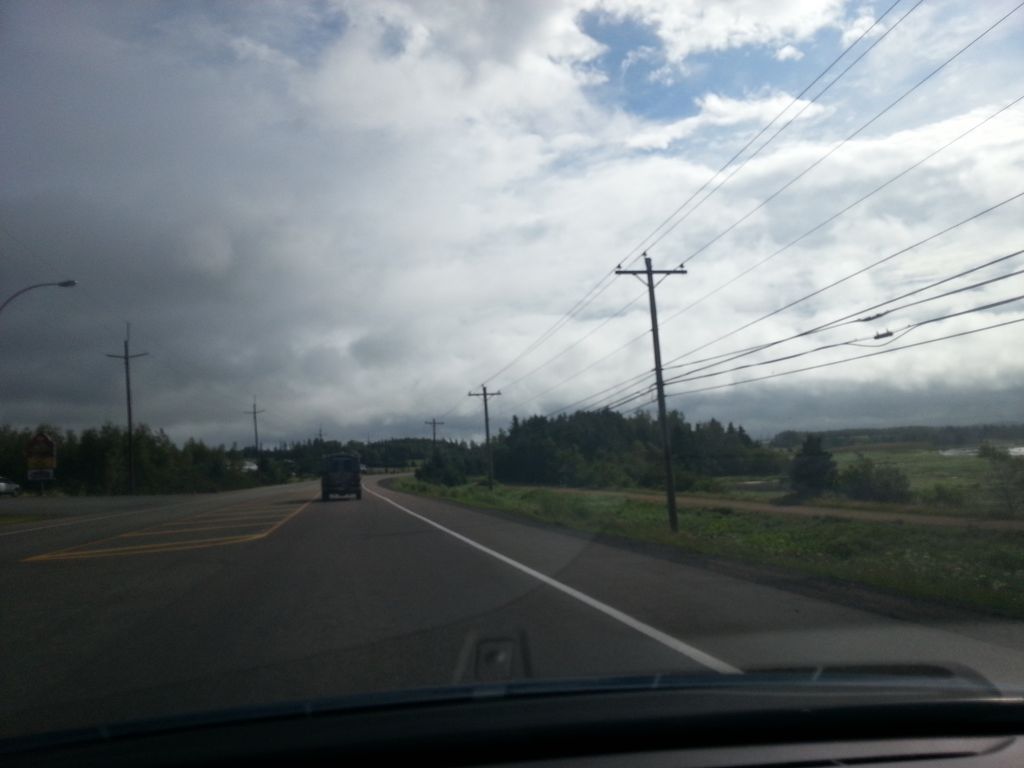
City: charlottetown